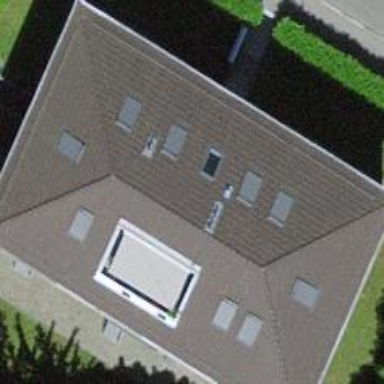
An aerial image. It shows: Hipped roof on residential building.